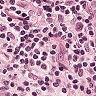
Metastatic tissue present: no